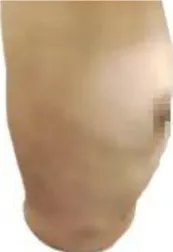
Image of skin lesions on May 4, 2023. Back view of the patient.
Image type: medical_photograph (skin_photograph)